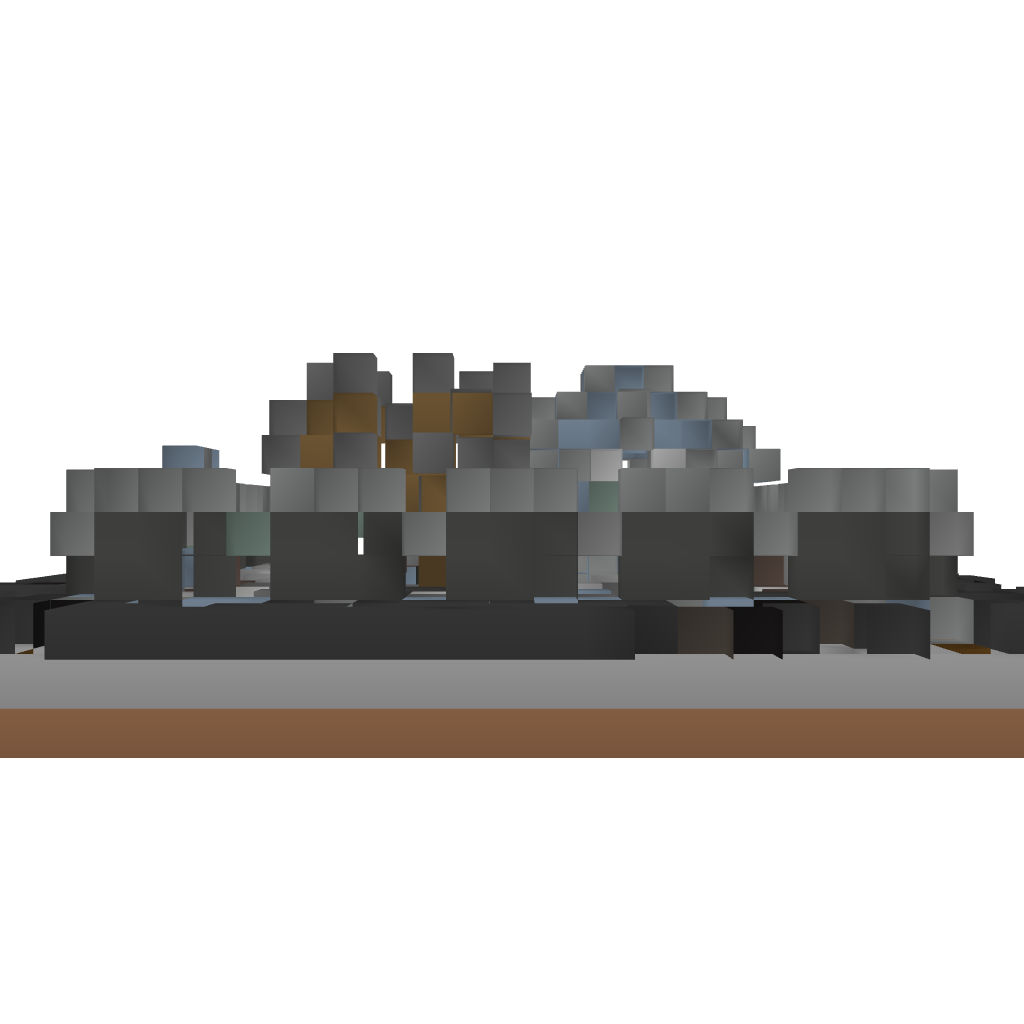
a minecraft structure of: Graveyard